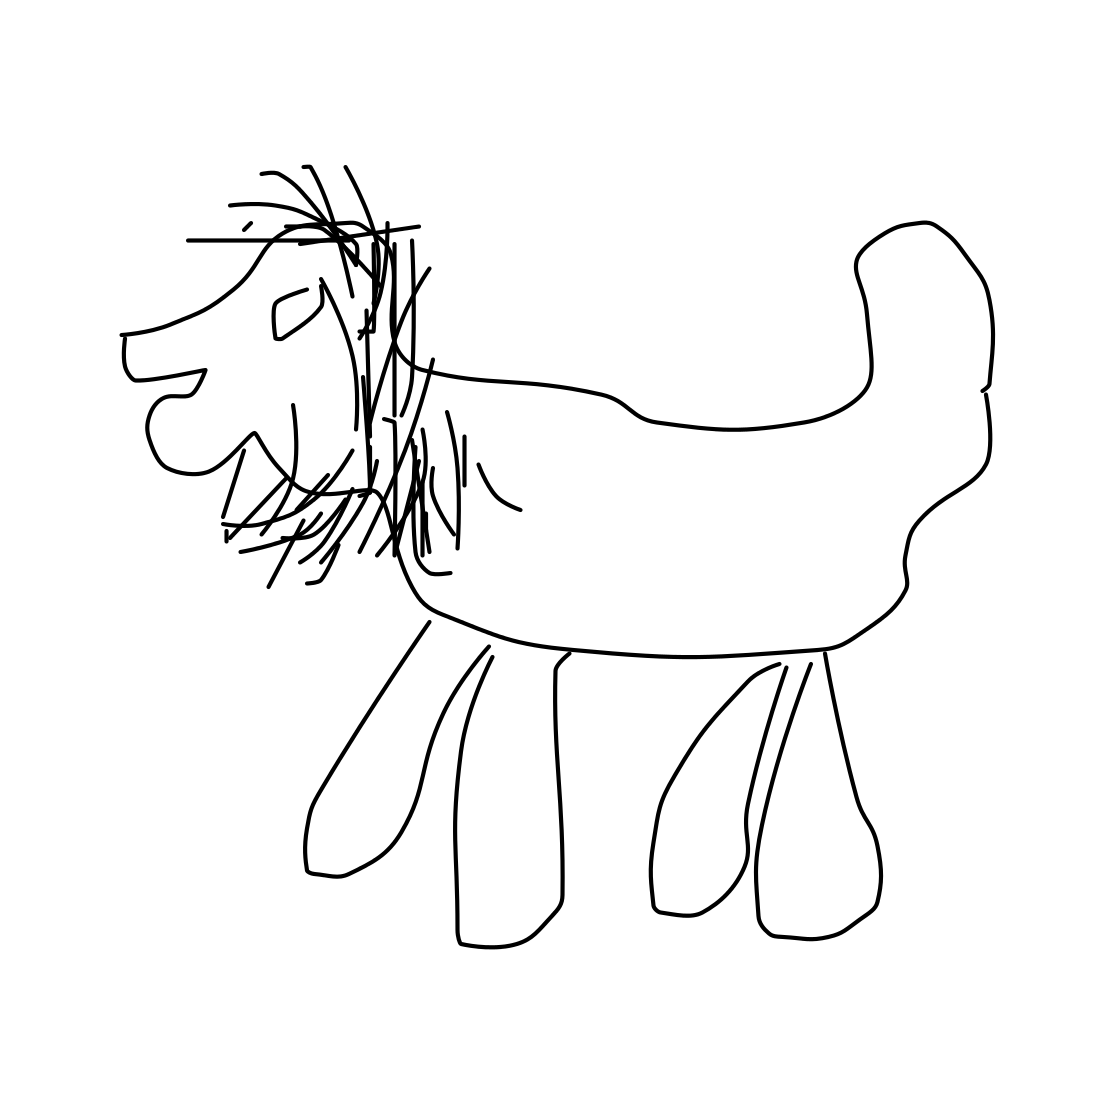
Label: lion